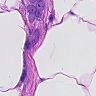
Metastatic tissue present: yes